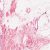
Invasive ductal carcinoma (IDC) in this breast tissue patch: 0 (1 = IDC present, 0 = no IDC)